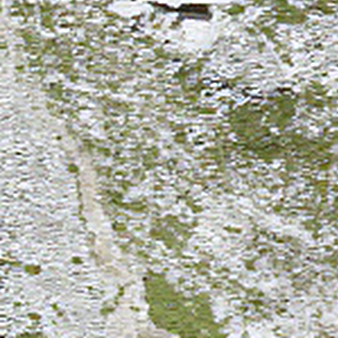
Label: other